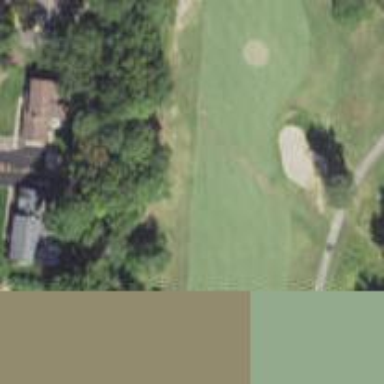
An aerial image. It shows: Golf hole.